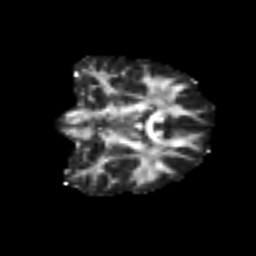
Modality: FA
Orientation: coronal
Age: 53
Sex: female
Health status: ill
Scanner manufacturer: siemens
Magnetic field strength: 3 T
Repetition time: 8.7 s
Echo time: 0.11 s